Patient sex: M
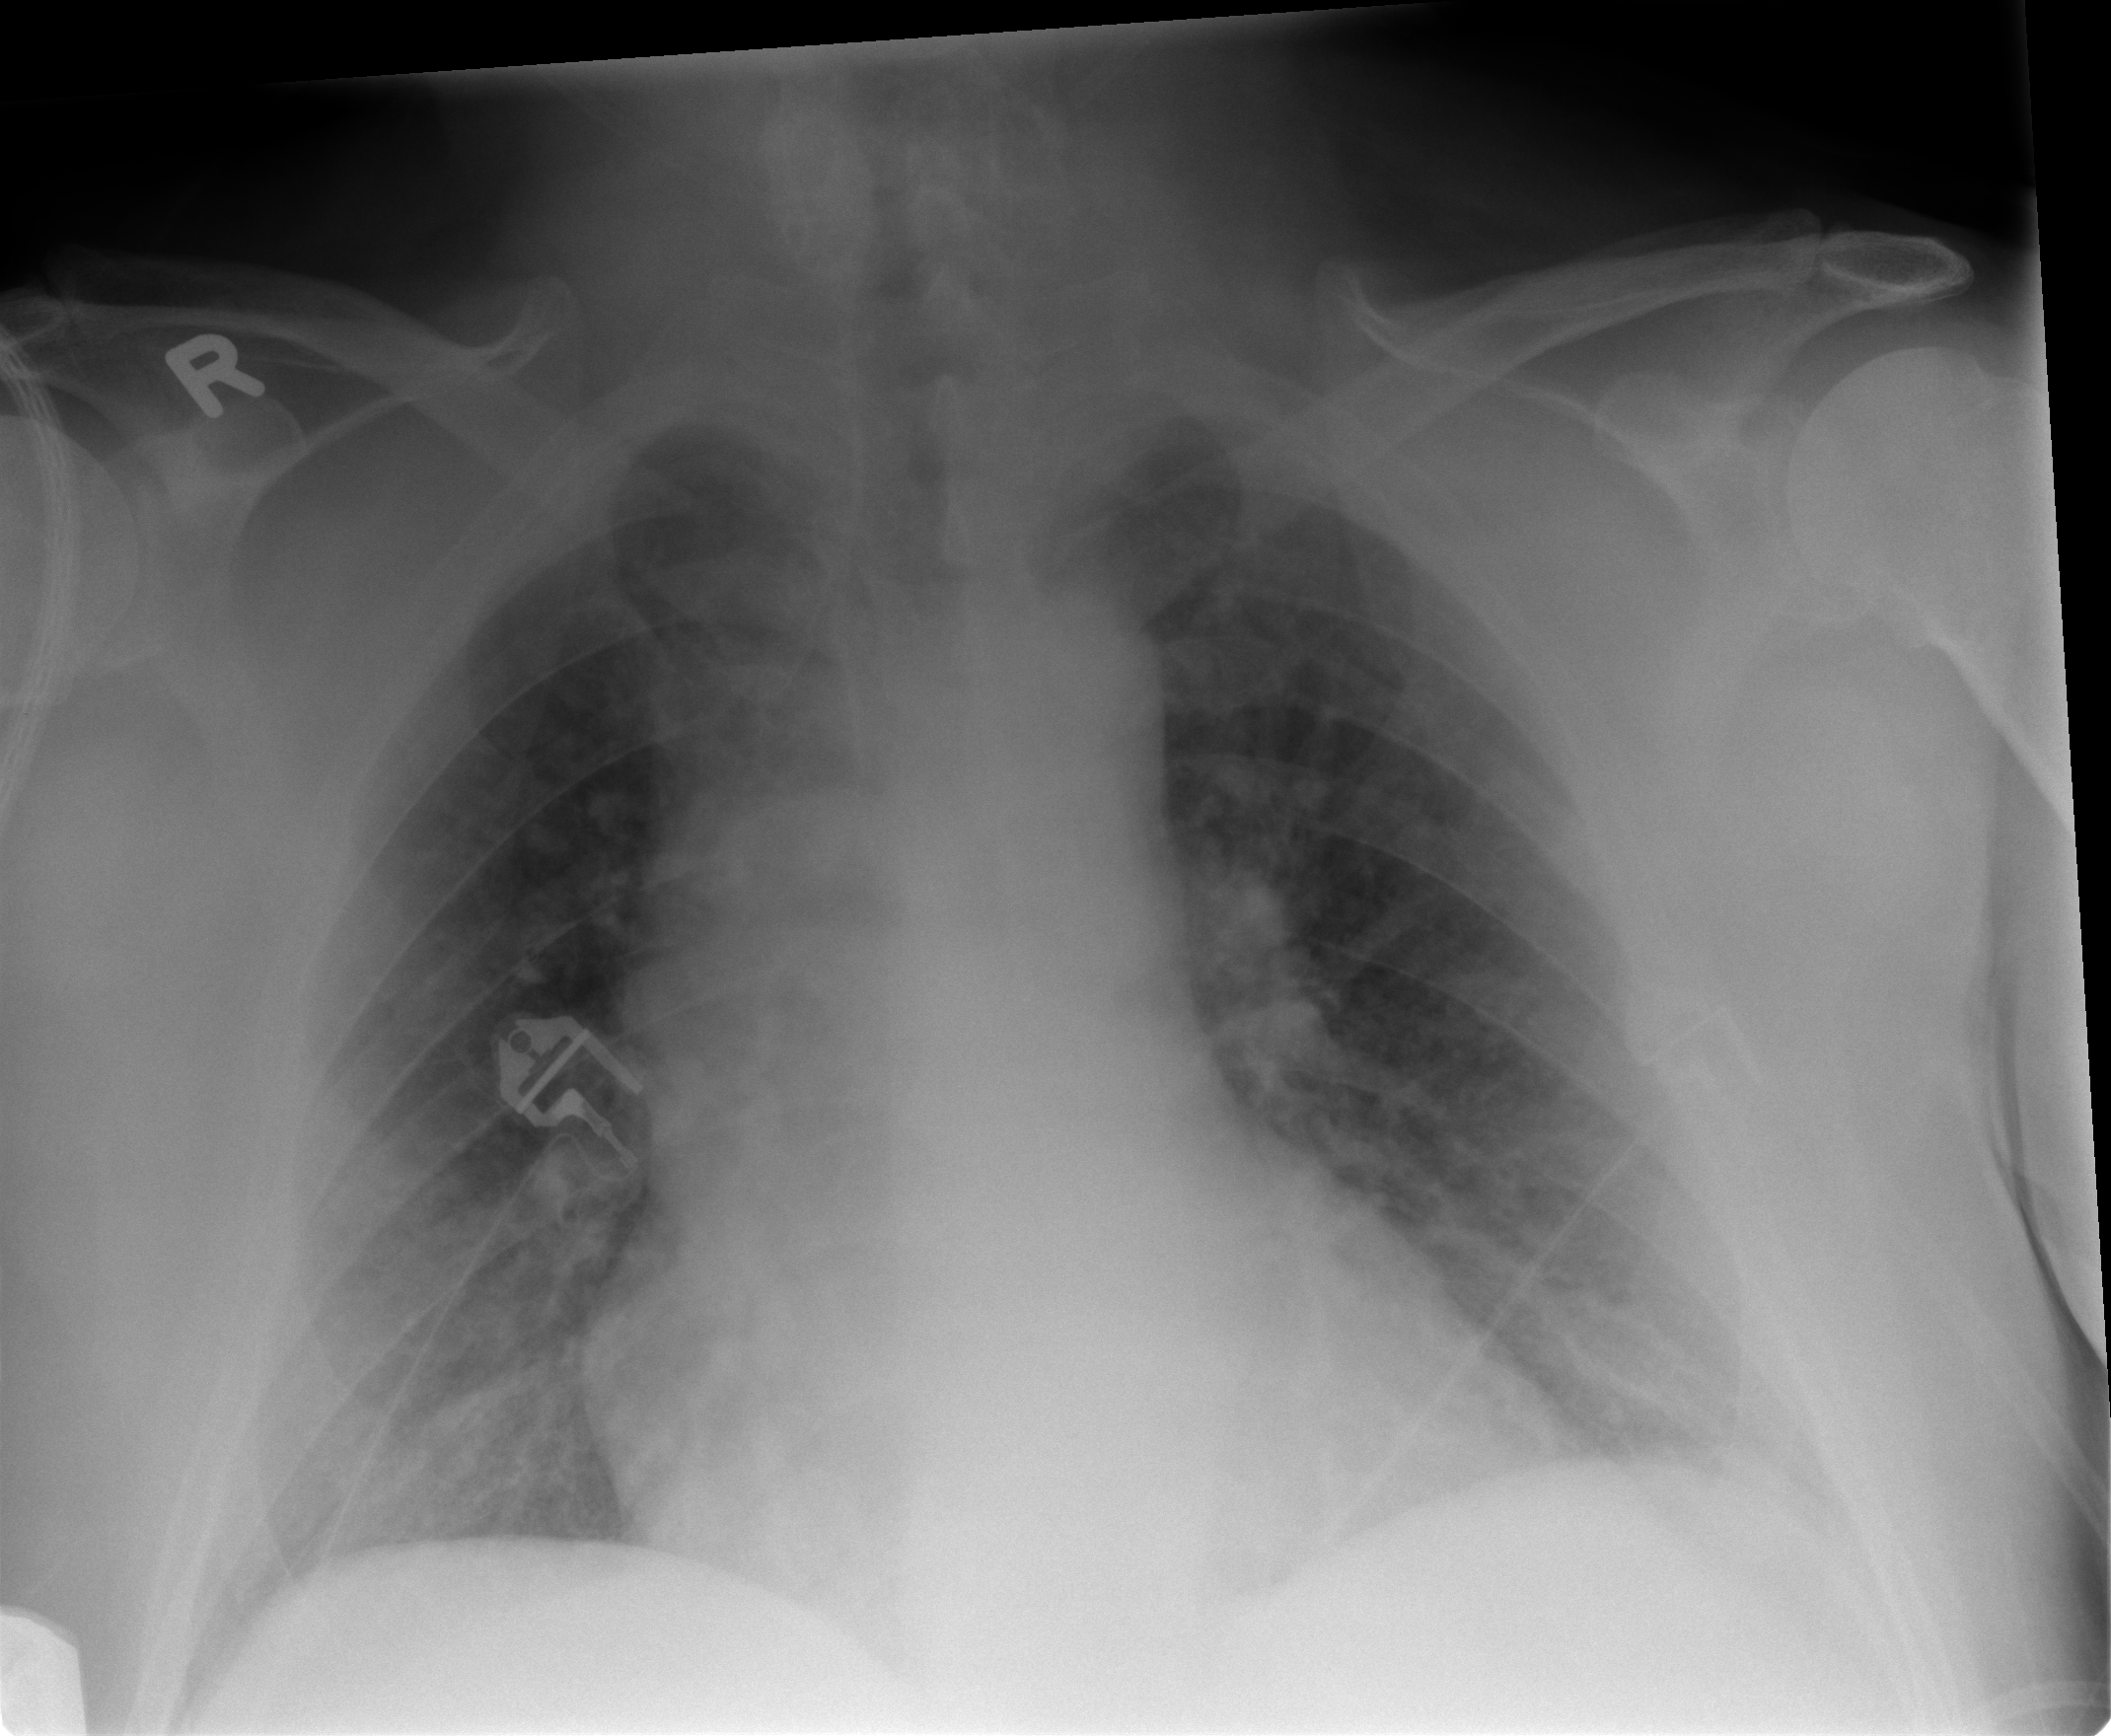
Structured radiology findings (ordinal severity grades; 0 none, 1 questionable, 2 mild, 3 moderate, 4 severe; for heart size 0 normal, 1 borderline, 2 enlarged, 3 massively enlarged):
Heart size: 0
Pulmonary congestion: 2
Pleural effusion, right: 0
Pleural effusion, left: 0
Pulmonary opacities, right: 1
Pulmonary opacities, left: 0
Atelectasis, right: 2
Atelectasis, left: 2